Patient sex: M
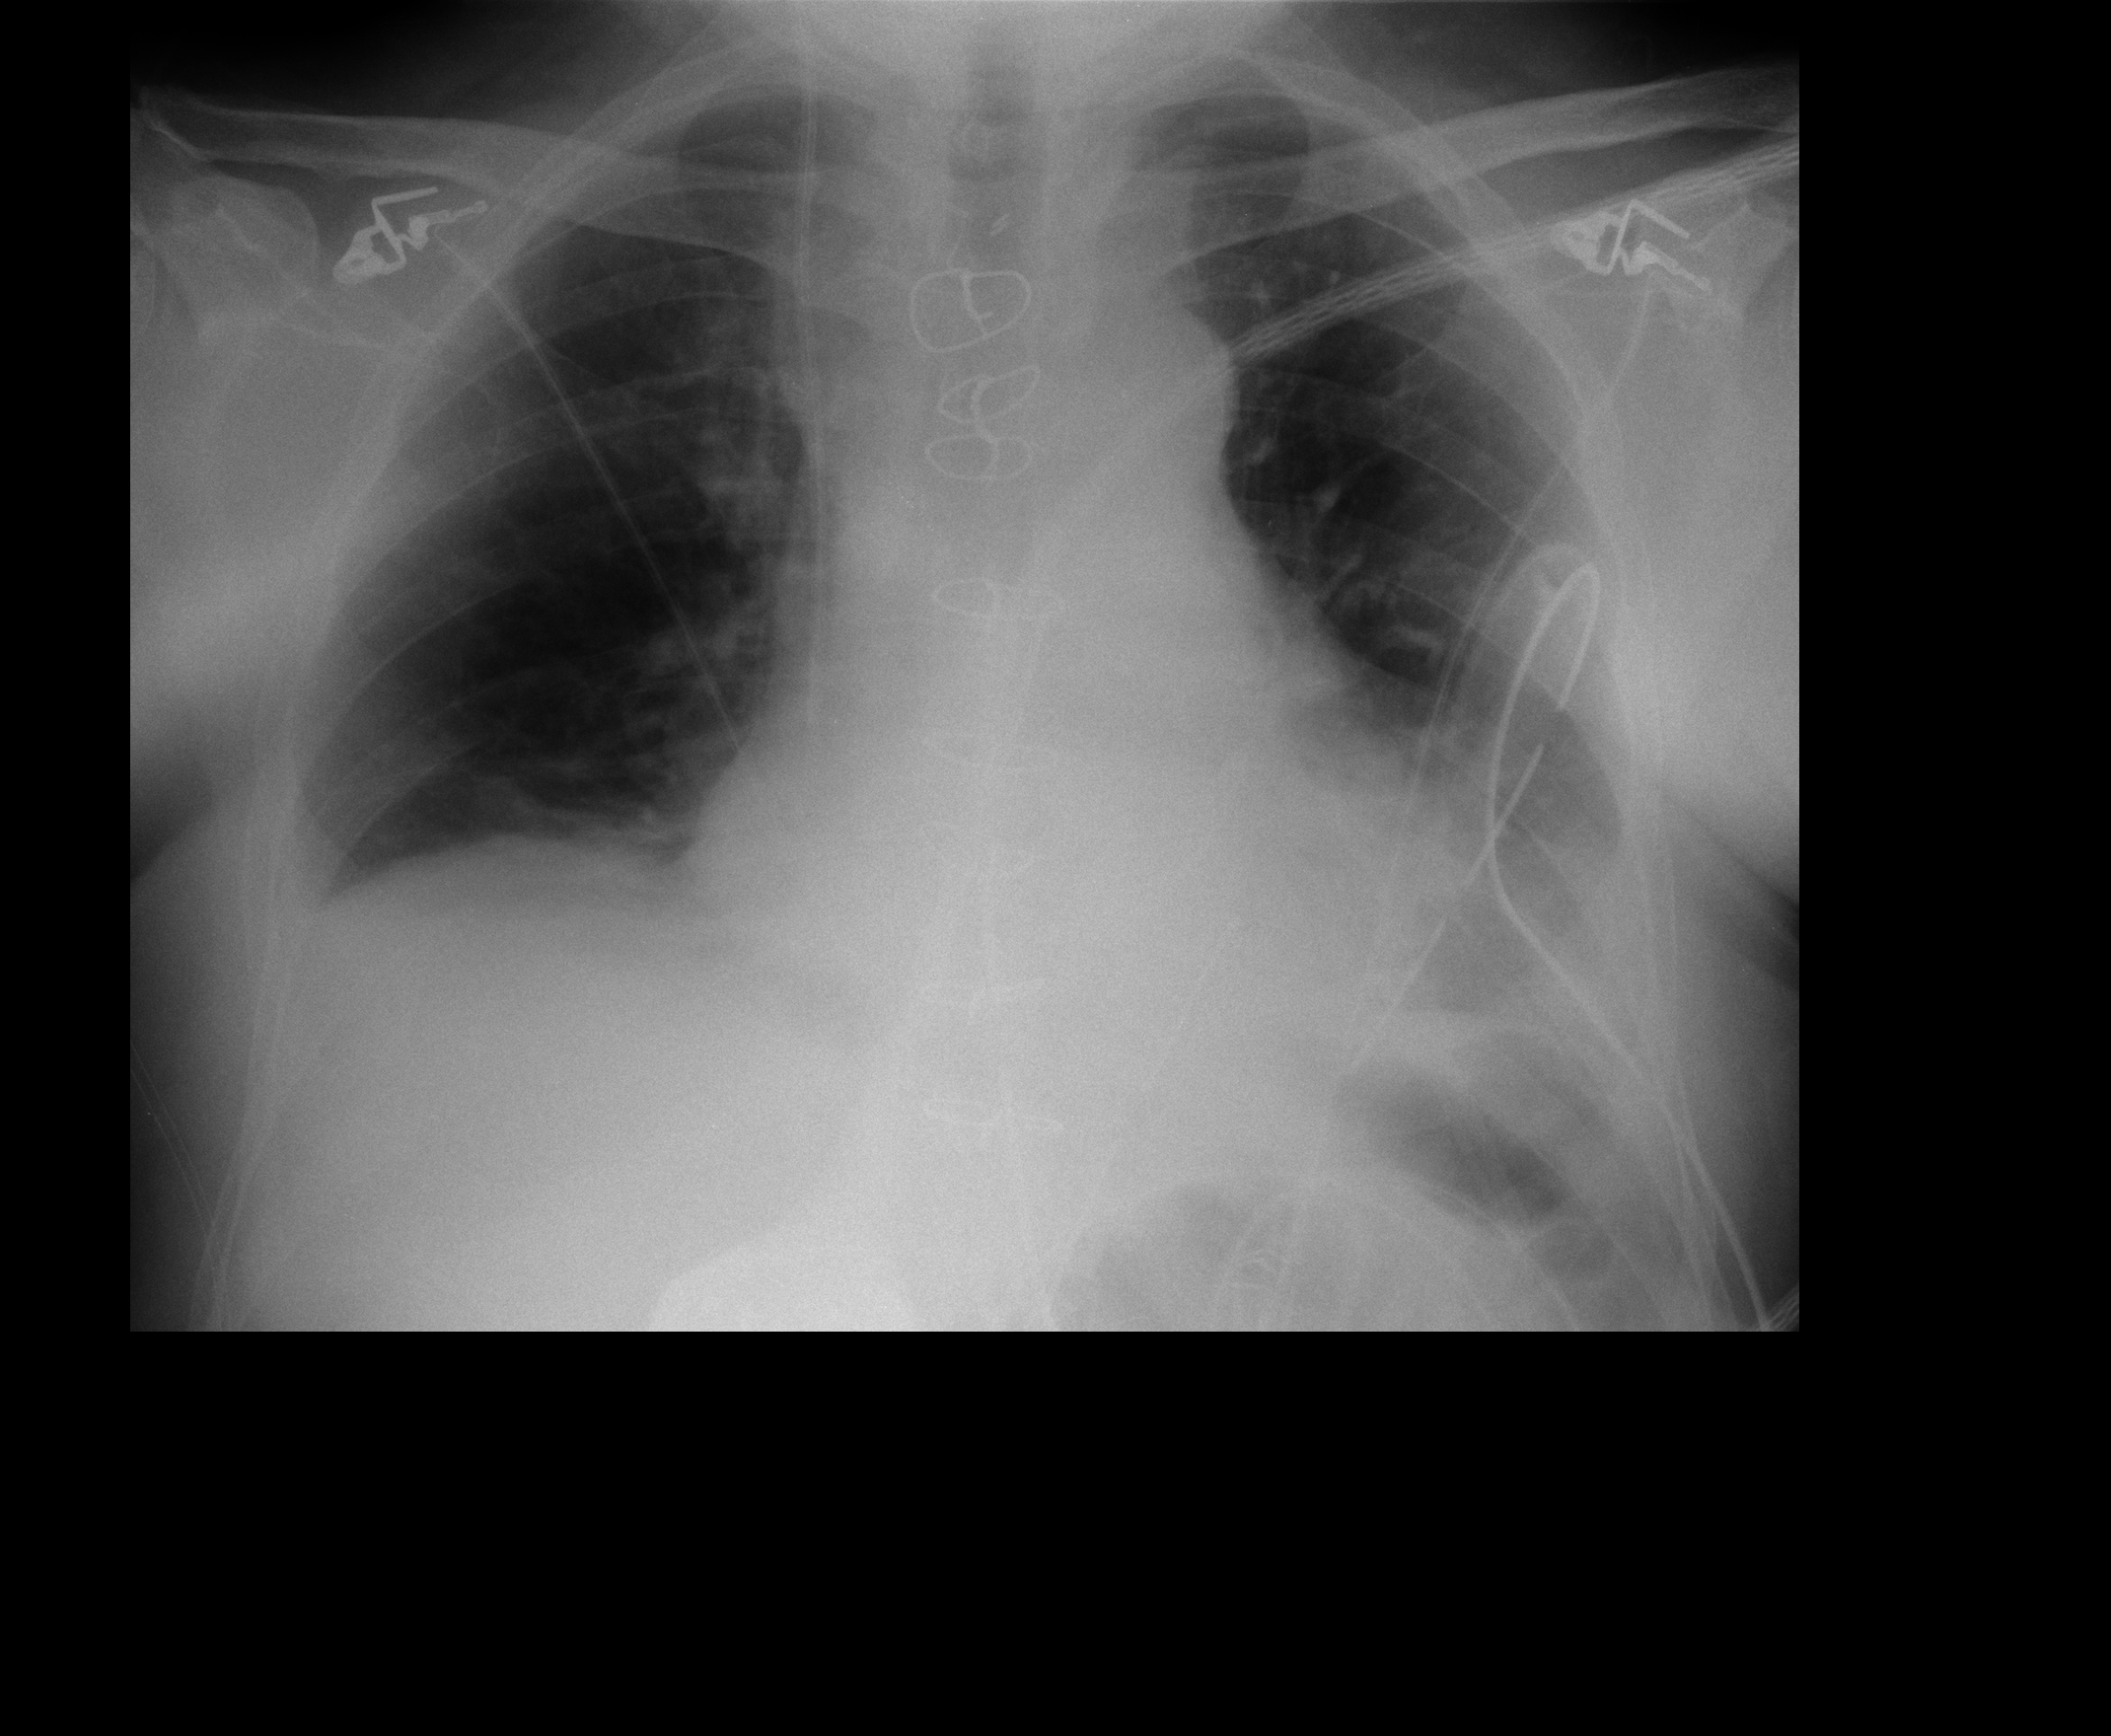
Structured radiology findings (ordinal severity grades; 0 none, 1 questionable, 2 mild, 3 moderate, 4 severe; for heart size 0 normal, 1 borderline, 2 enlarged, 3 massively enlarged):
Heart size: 2
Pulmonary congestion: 0
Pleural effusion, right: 0
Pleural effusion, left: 1
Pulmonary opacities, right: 0
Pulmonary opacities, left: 0
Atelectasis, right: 2
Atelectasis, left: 0